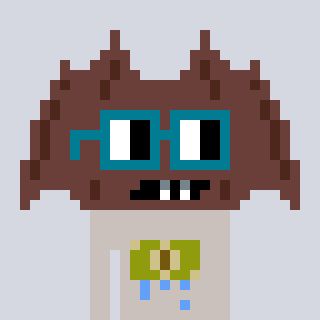
a pixel art character with square dark green glasses, a bat-shaped head and a foggrey-colored body on a cool background